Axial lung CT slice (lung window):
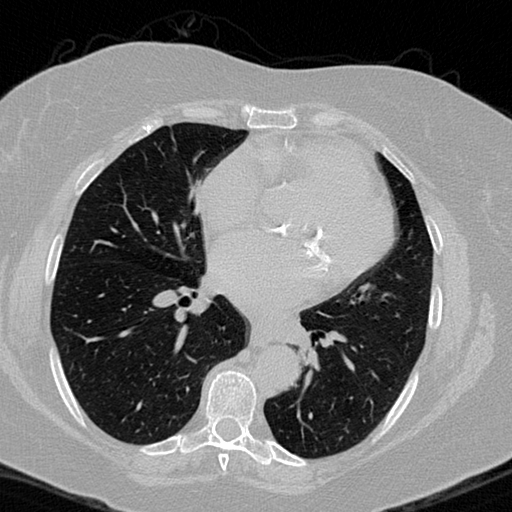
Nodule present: no